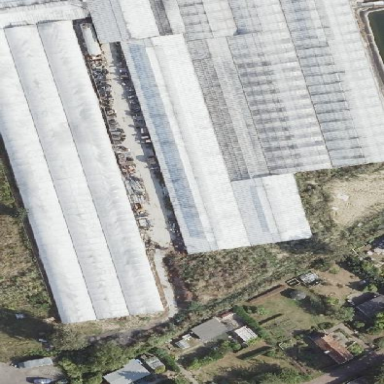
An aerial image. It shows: Greenhouse.